Question: Icefaces has a method for positioning a popup WHERE you click the . I disabled the portion of the code where the coordinates of the mouse click are taken because I want to put this menuPopup at the position where my targComp (which is actually a div) is located (so fixed location iso mouse location).
The javascript method called is:
'''
function contextMenuPopup(event, popupMenu, targComp) {
var dynamic = $(popupMenu + "_dynamic");
if (!event) {
event = window.event;
}
if (event) {
event.returnValue = false;
event.cancelBubble = true;
if (event.stopPropagation) {
event.stopPropagation();
}
var posx = 0; // Mouse position relative to
var posy = 0; // the document
/*
* if (event.pageX || event.pageY) { posx = event.pageX; posy =
* event.pageY; } else if (event.clientX || event.clientY) { posx =
* event.clientX + document.body.scrollLeft +
* document.documentElement.scrollLeft; posy = event.clientY +
* document.body.scrollTop + document.documentElement.scrollTop; }
*/
alert(Left(targComp));
Ice.Menu.showIt(posX, posY, popupMenu, targComp);
}
}
'''
You see that I only commented old code and add an alert to find out if my methods which return the position of the targComp are correctly calculating the value.
'''
function Left( el ) {
var _x = 0;
while( el && !isNaN( el.offsetLeft ) && !isNaN( el.offsetTop ) ) {
_x += el.offsetLeft - el.scrollLeft;
el = el.parentNode;
}
return _x;
}
function Top( el ) {
var _y = 0;
while( el && !isNaN( el.offsetLeft ) && !isNaN( el.offsetTop ) ) {
_y += el.offsetTop - el.scrollTop;
el = el.parentNode;
}
return _y;
}
'''
I do not understand why when I surely know that my targComp div is not at that left coordinate...
Do you see any problem? (yeah, I know I have to replace the posX and posY at the showIt method, but I'll do that after I am sure that Left and Top are correct (which by the way are copied from <URL>
Then where it's the problem?
Html code:
'''
<div class="icePnlGrp graMainMenuTabDefault" id="frmMainMenu:divMenuPopupAP" onmouseover="contextMenuPopup(event, 'frmMainMenu:menuPopupAP_sub', 'frmMainMenu:divMenuPopupAPSmall');return false;">
<label class="iceOutLbl graMainMenuTabText" id="frmMainMenu:j_id54">Application Portfolio</label>
<div class="icePnlGrp" id="frmMainMenu:divMenuPopupAPSmall" style="border-style:solid; border-width:1px;">
</div>
</div>
'''
(after solving the above problem): I attach a screenshot wondering why the mouse position is calculated correctly when I press click inside that targetComp div but the position of the div is wrong...?

seems that I do need
instead of calliny those Top and Left functions.
where
'''
targCompObject = document.getElementById(targComp);
'''
So the final call is:
'''
Ice.Menu.showIt(targCompObject.offsetLeft, targCompObject.offsetTop,
popupMenu, targComp);
'''
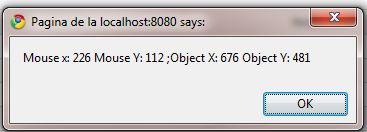
Answer: You're passing in the of the target element, not the element itself.
Somewhere in the popup handler you need
'''
targComp = document.getElementById(targComp);
'''
You could make it check first to see whether it's a string, so that you could optionally call it with a DOM element reference too.